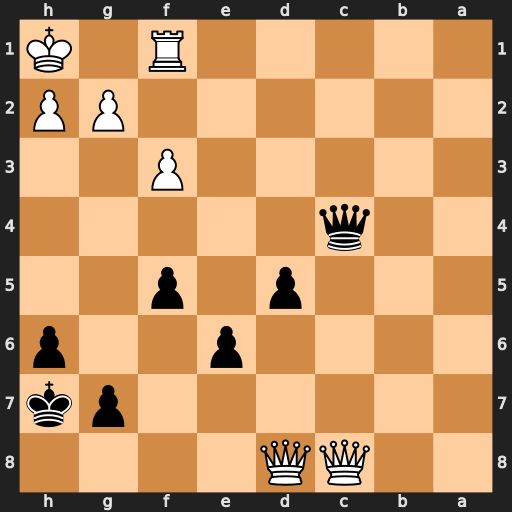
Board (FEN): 2QQ4/6pk/4p2p/3p1p2/2q5/5P2/6PP/5R1K
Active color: b
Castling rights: -
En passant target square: -
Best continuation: Qxf1#